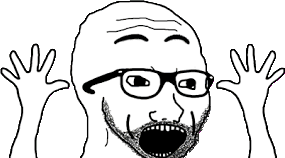
Label: 5_Soyjak